Field crop: maize
Growth stage: 2
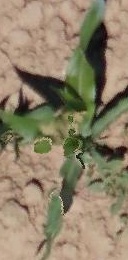
Species: maize